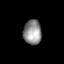
Tissue: lung
Cell type: T cells
Senescence score: 0.2285
Nuclear area (px): 434
Mean DAPI intensity: 143.811